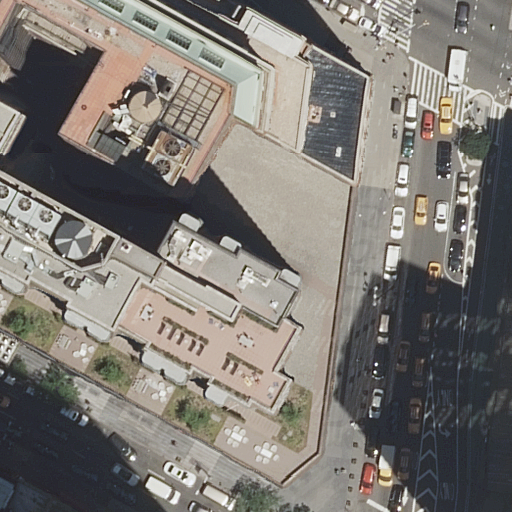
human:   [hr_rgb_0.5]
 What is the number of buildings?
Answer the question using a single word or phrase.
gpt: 5

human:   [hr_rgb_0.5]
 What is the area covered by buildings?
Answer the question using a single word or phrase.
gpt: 1982m2

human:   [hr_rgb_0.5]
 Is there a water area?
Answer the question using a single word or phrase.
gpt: no

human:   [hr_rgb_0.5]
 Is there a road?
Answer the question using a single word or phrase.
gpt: yes

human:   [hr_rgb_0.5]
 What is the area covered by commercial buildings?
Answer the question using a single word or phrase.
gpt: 330m2

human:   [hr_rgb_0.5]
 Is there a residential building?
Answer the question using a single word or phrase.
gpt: yes

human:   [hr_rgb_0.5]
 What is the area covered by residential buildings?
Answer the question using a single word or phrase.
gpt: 1652m2

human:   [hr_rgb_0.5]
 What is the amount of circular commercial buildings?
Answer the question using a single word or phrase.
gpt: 0

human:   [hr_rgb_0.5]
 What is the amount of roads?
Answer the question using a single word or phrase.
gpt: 6

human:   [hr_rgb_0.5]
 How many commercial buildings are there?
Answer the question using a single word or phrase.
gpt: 1

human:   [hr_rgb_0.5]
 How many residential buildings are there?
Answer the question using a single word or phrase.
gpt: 4

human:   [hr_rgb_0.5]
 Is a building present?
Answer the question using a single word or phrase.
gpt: yes

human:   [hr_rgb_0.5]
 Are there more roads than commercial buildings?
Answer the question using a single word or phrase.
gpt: yes

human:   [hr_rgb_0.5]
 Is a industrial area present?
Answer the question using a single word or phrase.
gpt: no

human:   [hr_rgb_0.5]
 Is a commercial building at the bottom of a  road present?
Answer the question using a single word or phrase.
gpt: no

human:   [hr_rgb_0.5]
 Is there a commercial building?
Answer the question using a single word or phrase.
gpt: yes

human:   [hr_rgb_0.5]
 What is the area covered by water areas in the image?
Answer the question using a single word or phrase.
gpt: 0m2

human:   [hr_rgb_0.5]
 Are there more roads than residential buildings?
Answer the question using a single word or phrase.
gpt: yes

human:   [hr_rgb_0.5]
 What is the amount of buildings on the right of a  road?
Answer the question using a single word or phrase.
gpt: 0

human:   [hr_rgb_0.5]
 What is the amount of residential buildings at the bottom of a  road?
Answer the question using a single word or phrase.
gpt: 4

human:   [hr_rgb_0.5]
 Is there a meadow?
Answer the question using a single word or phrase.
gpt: no

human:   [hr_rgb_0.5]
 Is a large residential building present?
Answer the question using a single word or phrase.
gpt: yes

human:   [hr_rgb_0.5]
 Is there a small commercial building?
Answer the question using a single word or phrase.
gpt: no

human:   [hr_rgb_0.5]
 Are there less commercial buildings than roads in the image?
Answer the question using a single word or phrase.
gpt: yes

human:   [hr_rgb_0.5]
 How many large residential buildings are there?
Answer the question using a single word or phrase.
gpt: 1

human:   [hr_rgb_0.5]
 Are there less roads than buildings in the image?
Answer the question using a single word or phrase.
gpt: no

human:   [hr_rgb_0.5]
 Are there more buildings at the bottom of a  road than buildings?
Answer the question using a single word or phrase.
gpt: no

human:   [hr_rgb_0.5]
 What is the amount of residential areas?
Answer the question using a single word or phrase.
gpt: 0

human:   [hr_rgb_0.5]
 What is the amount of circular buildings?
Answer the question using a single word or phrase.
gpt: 0

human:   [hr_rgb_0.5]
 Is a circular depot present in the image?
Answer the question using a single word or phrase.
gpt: no

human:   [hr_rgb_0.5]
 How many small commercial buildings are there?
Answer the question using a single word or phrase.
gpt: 0

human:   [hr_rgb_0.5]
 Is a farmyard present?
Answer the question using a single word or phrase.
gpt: no

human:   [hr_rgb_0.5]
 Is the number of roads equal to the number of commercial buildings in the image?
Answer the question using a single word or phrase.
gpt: no

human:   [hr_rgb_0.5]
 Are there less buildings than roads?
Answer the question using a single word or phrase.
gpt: yes

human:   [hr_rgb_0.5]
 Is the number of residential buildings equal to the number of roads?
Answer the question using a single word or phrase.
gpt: no

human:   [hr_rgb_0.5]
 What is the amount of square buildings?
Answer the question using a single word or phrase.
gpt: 0

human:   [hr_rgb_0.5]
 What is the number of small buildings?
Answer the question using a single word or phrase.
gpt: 1

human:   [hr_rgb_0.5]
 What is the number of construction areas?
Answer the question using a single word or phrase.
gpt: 0

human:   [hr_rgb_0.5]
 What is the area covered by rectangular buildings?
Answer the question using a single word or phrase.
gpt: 271m2

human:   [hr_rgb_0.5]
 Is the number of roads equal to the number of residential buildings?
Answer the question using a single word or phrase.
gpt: no

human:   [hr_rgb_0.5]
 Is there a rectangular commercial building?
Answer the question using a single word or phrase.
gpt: no

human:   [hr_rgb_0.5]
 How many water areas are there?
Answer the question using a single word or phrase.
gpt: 0

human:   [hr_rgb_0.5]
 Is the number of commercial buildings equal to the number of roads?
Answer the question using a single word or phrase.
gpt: no

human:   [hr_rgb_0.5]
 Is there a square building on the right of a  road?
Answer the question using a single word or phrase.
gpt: no

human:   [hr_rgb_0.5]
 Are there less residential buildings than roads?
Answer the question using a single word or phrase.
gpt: yes

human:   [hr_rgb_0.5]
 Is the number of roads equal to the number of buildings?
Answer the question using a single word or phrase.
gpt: no

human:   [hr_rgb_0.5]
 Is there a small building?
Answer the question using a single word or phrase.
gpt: yes

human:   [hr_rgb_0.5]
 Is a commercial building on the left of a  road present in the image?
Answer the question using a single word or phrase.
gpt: yes

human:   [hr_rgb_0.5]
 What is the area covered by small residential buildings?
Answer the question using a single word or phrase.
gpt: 87m2

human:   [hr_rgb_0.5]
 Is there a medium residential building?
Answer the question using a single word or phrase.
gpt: yes

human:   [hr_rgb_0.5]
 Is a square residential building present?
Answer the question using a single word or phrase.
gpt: no

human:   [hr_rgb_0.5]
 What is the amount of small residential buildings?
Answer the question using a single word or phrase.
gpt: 1

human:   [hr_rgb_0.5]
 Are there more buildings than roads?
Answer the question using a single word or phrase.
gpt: no

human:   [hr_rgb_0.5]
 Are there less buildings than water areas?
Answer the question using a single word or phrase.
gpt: no

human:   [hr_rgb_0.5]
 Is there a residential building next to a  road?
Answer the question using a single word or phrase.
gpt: yes

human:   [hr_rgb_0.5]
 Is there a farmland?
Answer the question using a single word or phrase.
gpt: no

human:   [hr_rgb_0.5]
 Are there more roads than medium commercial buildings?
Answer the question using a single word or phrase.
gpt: yes

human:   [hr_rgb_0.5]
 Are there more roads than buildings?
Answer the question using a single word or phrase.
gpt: yes

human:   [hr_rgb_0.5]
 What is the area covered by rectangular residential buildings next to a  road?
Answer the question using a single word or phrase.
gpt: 271m2

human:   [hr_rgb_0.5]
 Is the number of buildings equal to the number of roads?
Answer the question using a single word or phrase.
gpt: no

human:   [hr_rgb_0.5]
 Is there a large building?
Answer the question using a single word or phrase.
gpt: yes

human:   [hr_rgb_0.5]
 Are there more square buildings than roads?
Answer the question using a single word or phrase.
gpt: no

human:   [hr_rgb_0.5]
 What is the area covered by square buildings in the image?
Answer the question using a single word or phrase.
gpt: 0m2

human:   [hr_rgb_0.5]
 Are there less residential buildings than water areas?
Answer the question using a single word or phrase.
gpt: no